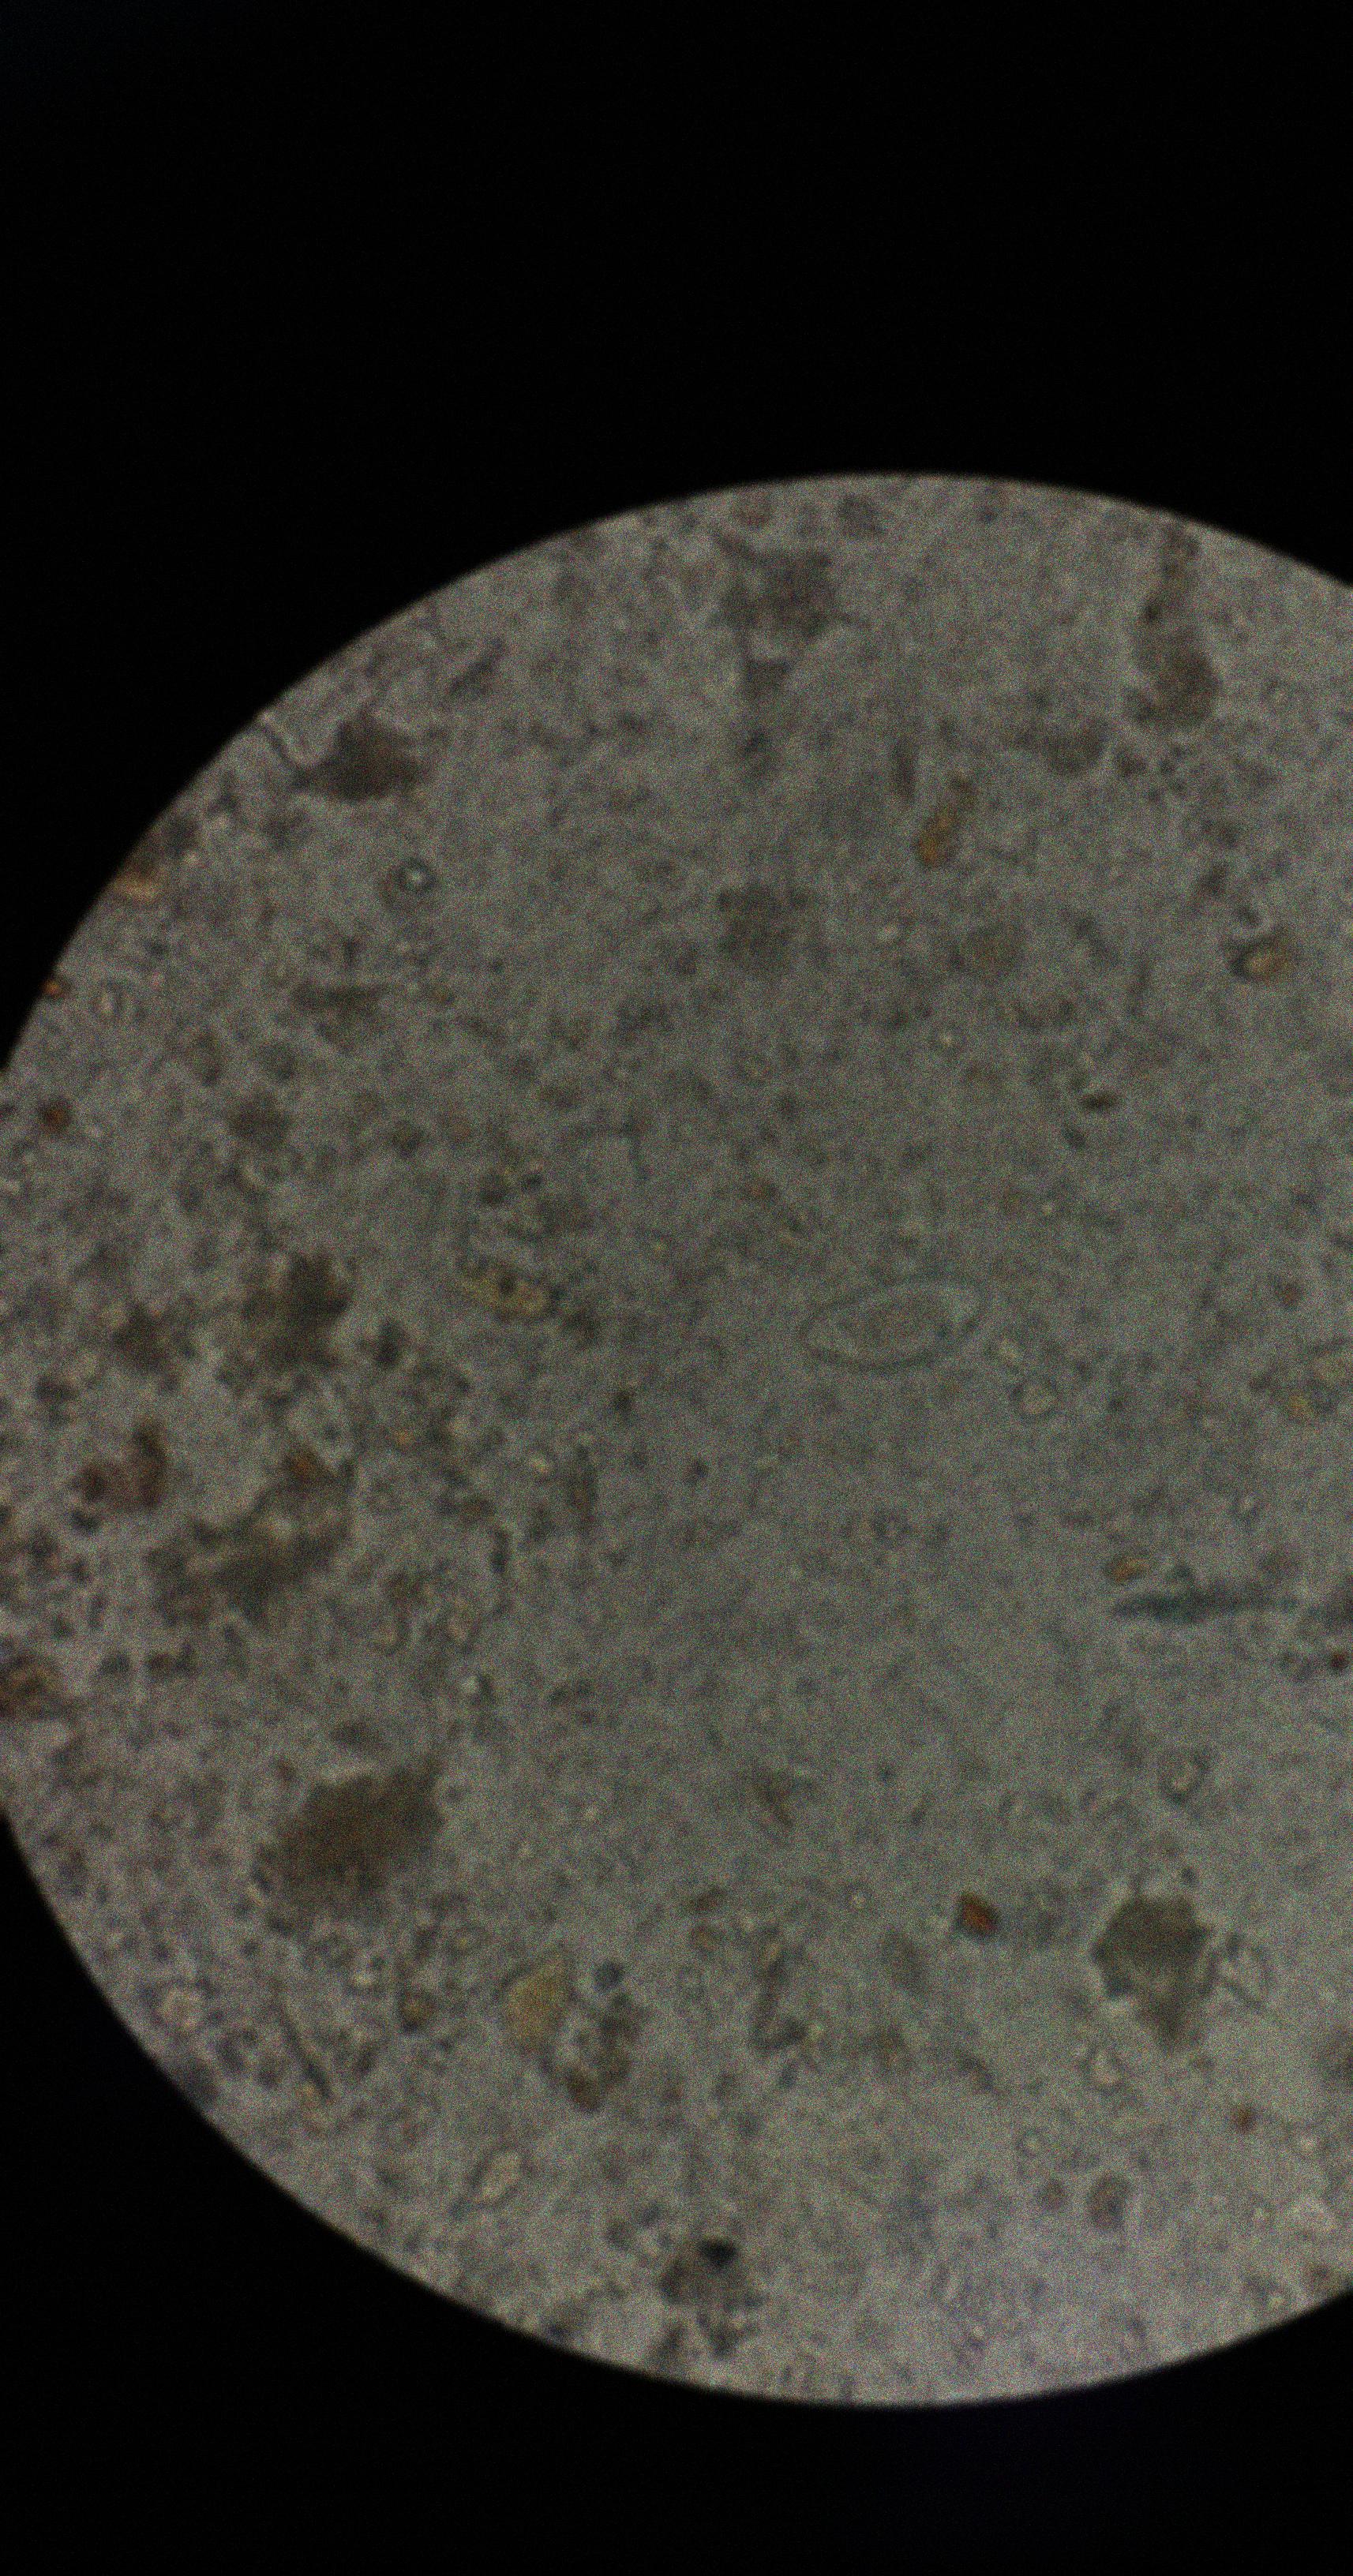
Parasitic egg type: Enterobius vermicularis